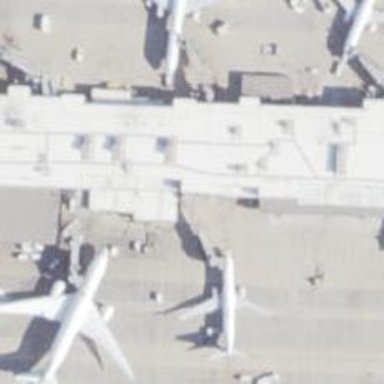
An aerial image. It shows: Airport gate.